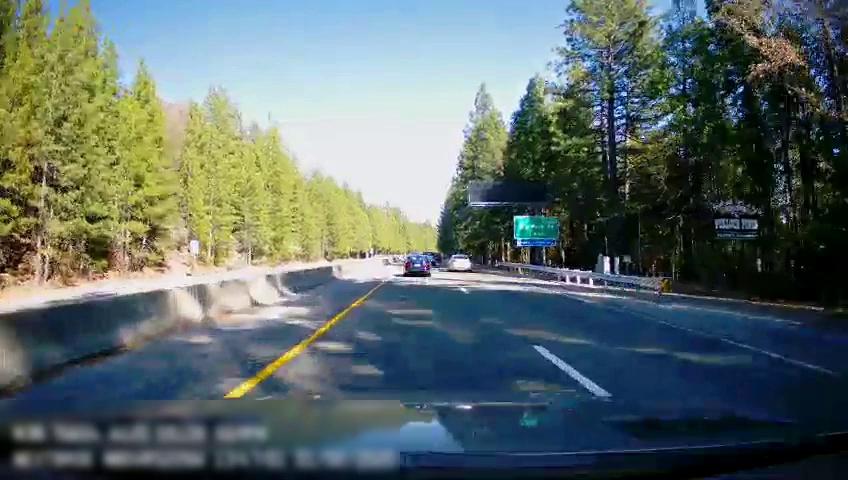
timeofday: Day
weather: Sunny
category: Drivable Space
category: Drivable Space
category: Vehicles | Car
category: Vehicles | Car
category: Vehicles | Car
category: Lanes | Current Lane
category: Lanes | Current Lane
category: Lanes | Alternate Lane
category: Traffic | Signs
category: Traffic | Signs
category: Traffic | Signs